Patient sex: M
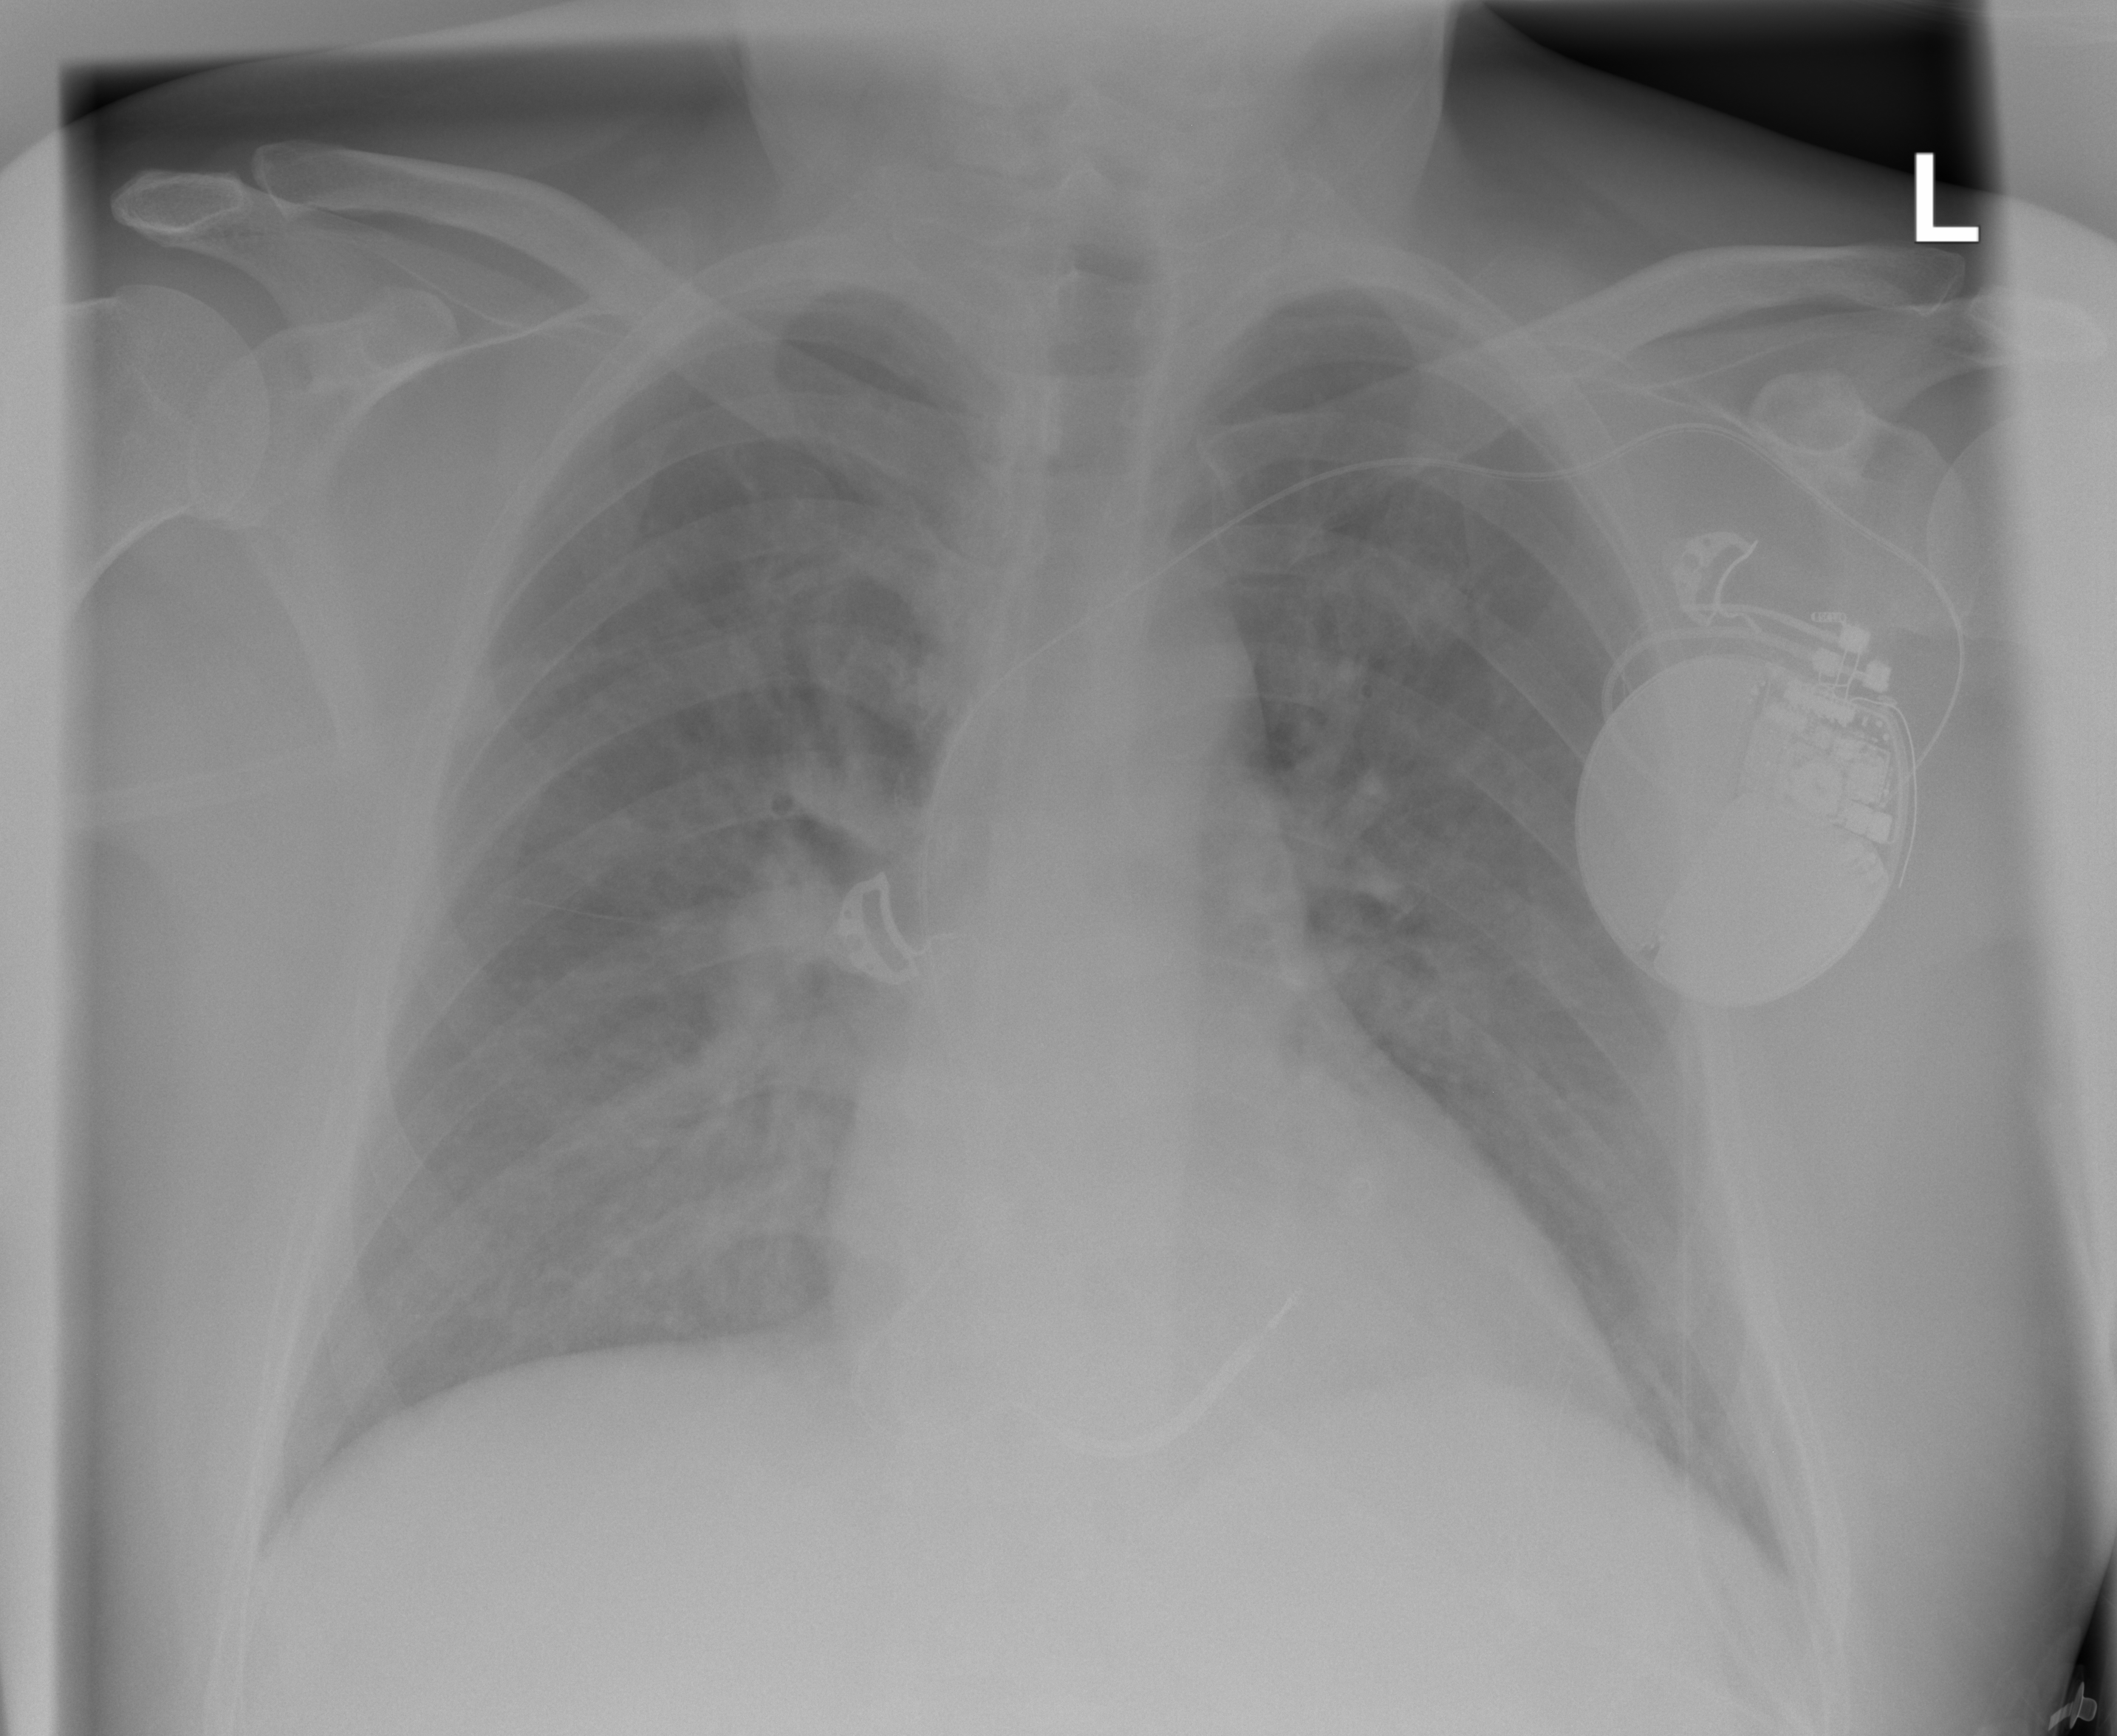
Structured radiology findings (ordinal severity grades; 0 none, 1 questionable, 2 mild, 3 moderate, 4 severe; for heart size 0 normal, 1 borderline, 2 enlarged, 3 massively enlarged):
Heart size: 0
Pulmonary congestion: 0
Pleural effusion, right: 0
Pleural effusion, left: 0
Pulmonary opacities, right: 2
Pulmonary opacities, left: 0
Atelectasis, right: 0
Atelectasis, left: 0